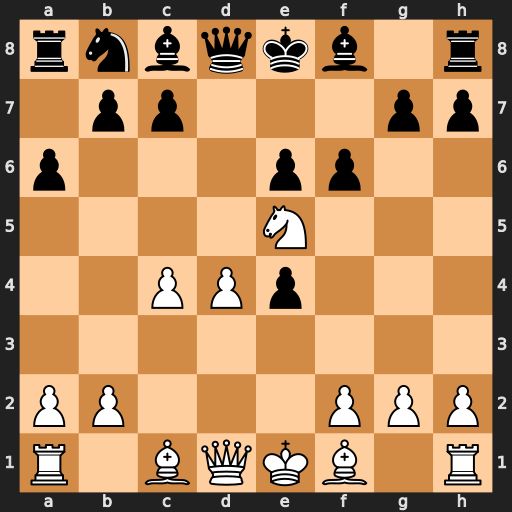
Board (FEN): rnbqkb1r/1pp3pp/p3pp2/4N3/2PPp3/8/PP3PPP/R1BQKB1R
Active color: w
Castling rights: KQkq
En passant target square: -
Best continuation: Qh5+ g6 Nxg6 hxg6 Qxh8